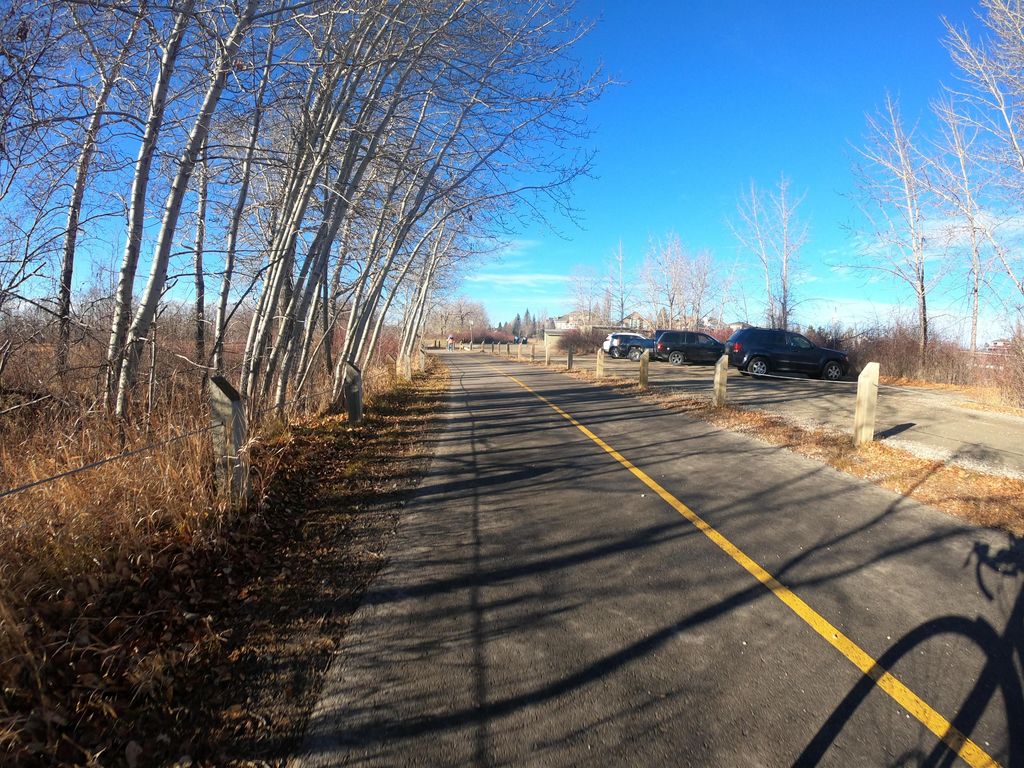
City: calgary